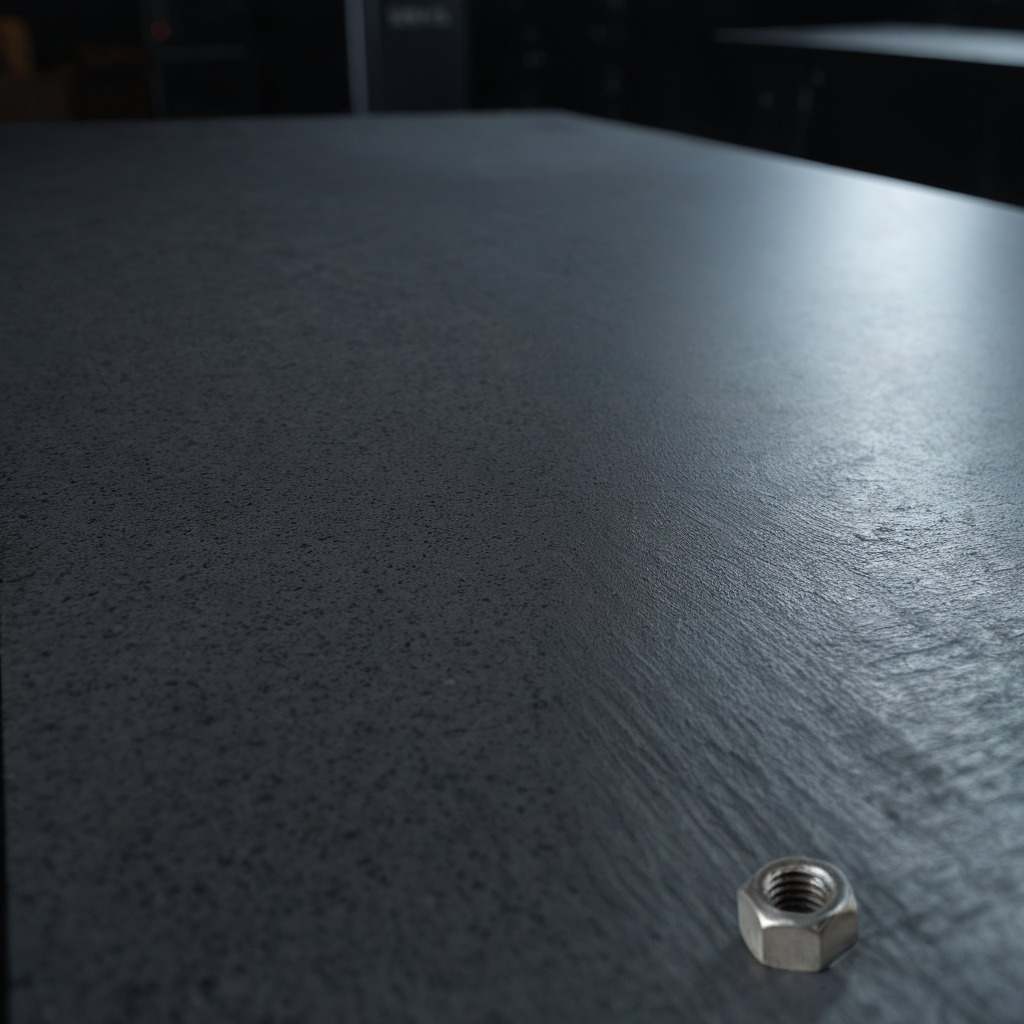
A metal nut is lying on the clean granite table inside a workshop at night.